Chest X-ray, AP view. Patient: 42 years old, sex M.
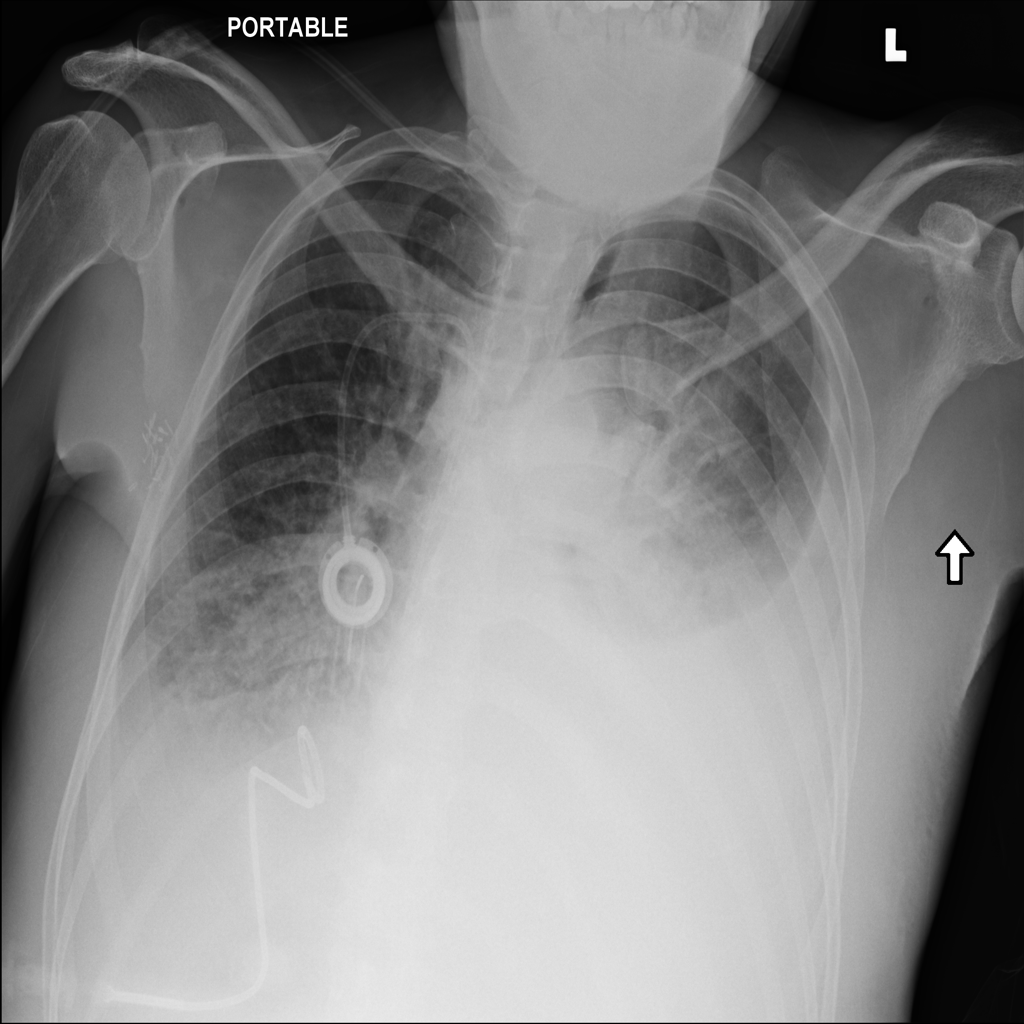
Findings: Effusion